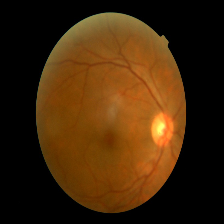
Diabetic retinopathy grade: Mild